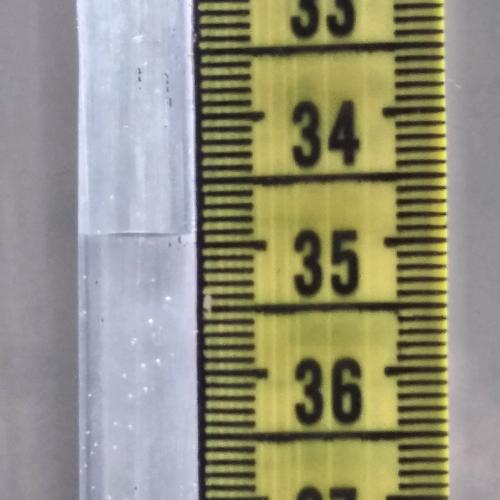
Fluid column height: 34.9 cm